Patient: sex F, age 27
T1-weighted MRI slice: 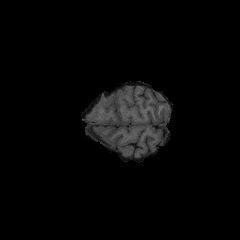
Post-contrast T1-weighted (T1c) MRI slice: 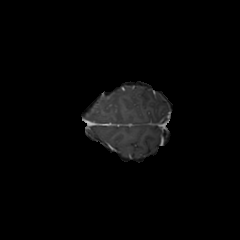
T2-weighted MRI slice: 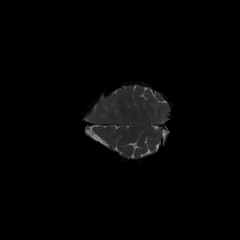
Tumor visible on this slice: yes
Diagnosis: Astrocytoma, IDH-mutant
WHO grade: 4